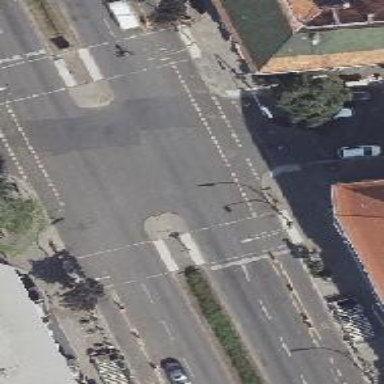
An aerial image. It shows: Traffic island located on footway.